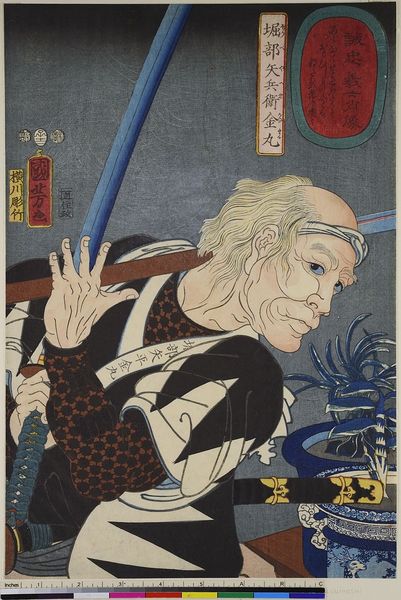
Titel: Horibe Yahei Kanamaru, aus der Serie: Bilder der aufrichtig treuen Krieger
Künstler: Utagawa Kuniyoshi
Standort: Hamburg
Institution: Museum für Kunst und Gewerbe Hamburg
Schlagwörter: blau, hand, mann, augen, falten, stirnband, portrait, person, pflanze, holzschnitt, japan, schrift, glatze, druckgraphik, druckgrafik, holzstich, schwert, soldat, krieger, ereignis, zeit, farbholzschnitt, situation, igur, ereignisbild, samurai, edo, historische, reproduktionen, druckerzeugnisse, porträt, persönlichkeit, hüftbild, soldatenleben, ukiyo, schriftezichen